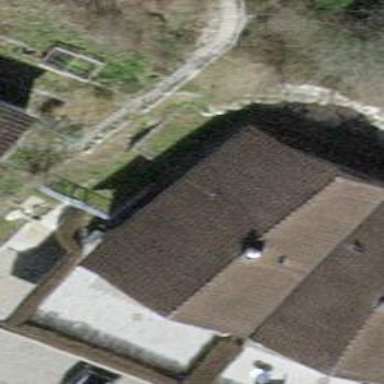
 oriented along its structure. The building is white in color."